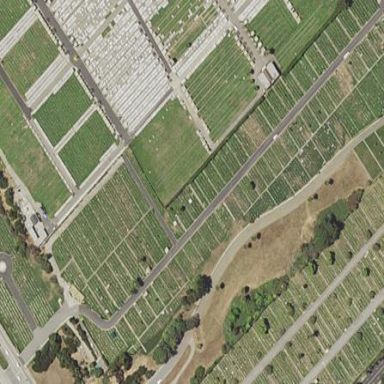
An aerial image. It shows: Cemetery.